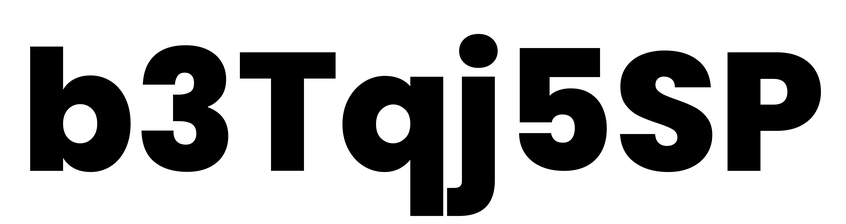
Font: Poppins-ExtraBold